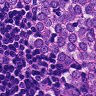
Metastatic tissue present: yes